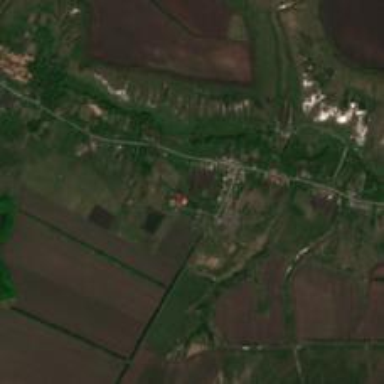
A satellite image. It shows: Village.